Question: I am using following code to change the reports displayed in the report viewer control on Button click event.
'''
private void ReinitializeViewer(string tsReport)
{
ReportDataSource ReportDataSourceX = new ReportDataSource();
this.PurchaseReprotViewer.Reset();
this.PurchaseReprotViewer.LocalReport.ReportEmbeddedResource = tsReport;
if (tsReport.Contains("Rpt_PurchaseInvoice.rdlc"))
{
this.purchaseTableAdapter.Fill(this.gmsDataSet.purchase);
ReportDataSourceX.Name = "PurchaseInvoiceDataSet";
ReportDataSourceX.Value = this.gmsDataSet.Tables["purchase"];
}
else
{
ReportDataSourceX.Name = "DataSet1";
// ReportDataSourceX.Value = Me.MyBindingSource1
}
this.PurchaseReprotViewer.LocalReport.DataSources.Add(ReportDataSourceX);
//this.purchaseTableAdapter.Fill(this.gmsDataSet.purchase);
this.PurchaseReprotViewer.RefreshReport();
}
private void Cmd_PurchaseInvoices_Click(object sender, EventArgs e)
{
ReinitializeViewer("Rpt_PurchaseInvoice.rdlc");
}
'''
But I am getting a strange error in the output.

I am unable to identify what's going wrong in the above code.
Any help is appreciated. Thanks in advance.
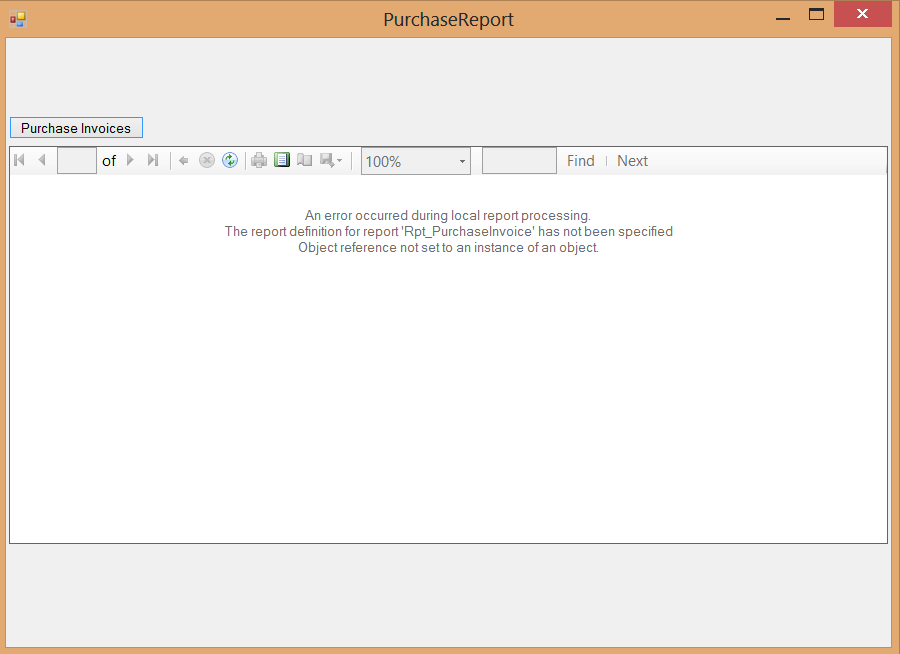
Answer: Found the answer by myself.
Following code worked for me:
'''
private void ReinitializeViewer(string tsReport)
{
ReportDataSource ReportDataSourceX = new ReportDataSource();
this.PurchaseReprotViewer.Reset();
if (tsReport.Contains("Rpt_PurchaseInvoice.rdlc"))
{
ReportDataSourceX.Name = "PurchaseInvoiceDataSet";
ReportDataSourceX.Value = this.purchaseBindingSource;
this.PurchaseReprotViewer.LocalReport.DataSources.Add(ReportDataSourceX);
this.PurchaseReprotViewer.LocalReport.ReportEmbeddedResource = tsReport;
this.PurchaseReprotViewer.RefreshReport();
}
}
'''